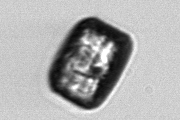
Label: Thalassiosira